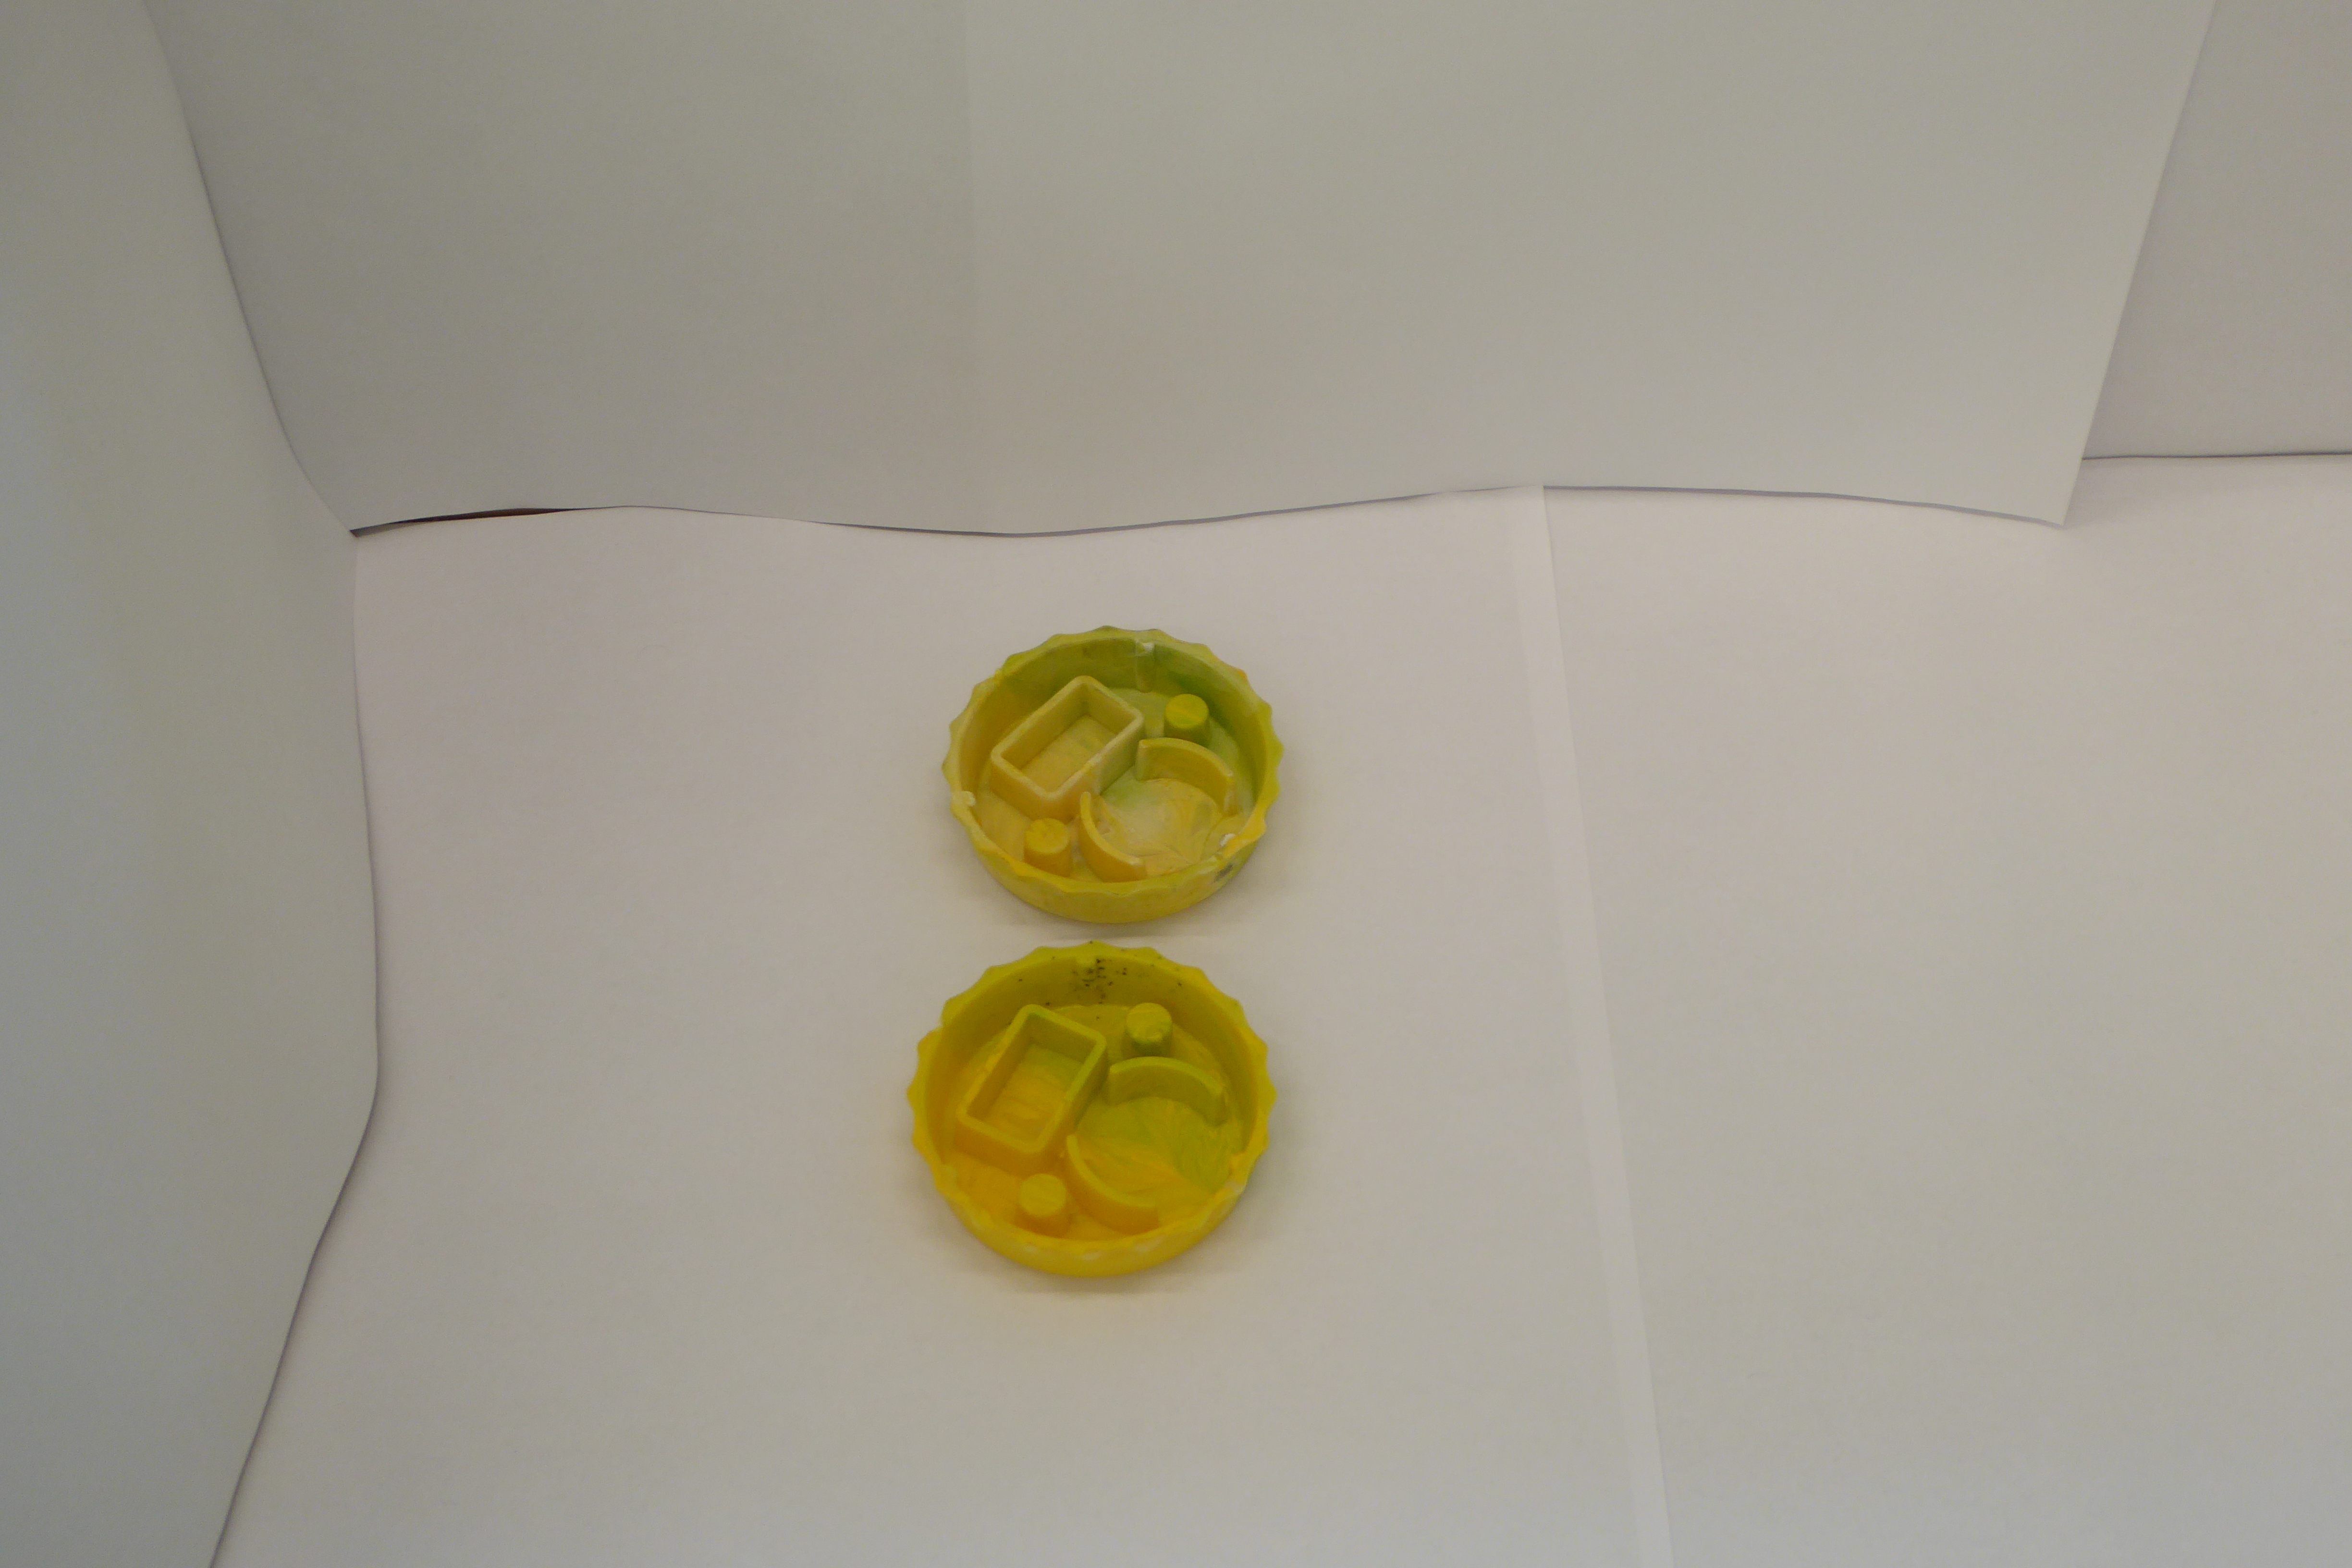
Label: Bottle Opener - Cover